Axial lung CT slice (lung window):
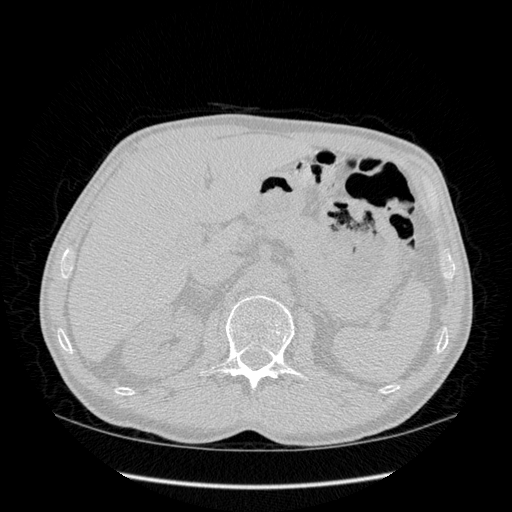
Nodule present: no